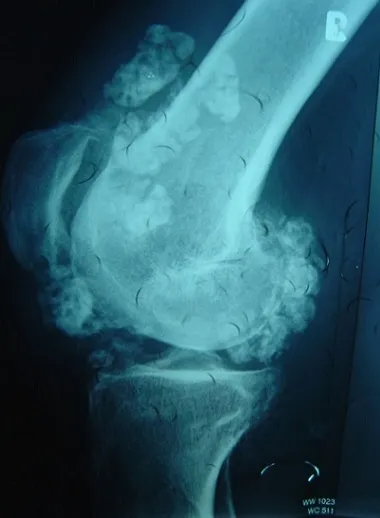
Lateral plain radiograph showing multiple soft tissue calcifications within and outside the joint capsule of the right knee.
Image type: radiology (x_ray)